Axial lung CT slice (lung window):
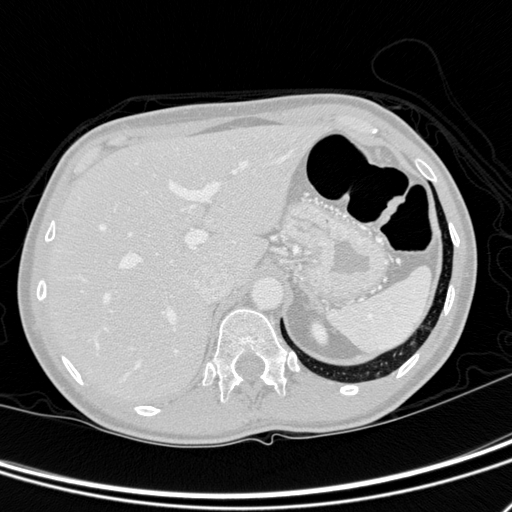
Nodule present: no